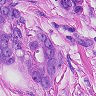
Metastatic tissue present: yes